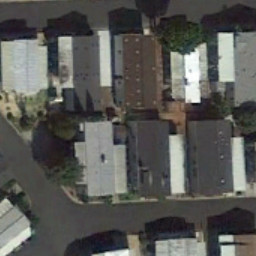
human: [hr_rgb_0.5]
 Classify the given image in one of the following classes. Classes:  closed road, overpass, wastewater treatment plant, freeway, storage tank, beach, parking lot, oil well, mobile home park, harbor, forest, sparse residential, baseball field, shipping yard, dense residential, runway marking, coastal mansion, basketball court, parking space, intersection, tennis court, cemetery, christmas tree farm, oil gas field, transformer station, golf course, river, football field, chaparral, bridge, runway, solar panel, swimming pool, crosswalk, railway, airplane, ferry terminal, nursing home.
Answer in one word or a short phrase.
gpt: mobile home park